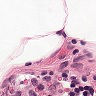
Metastatic tissue present: no